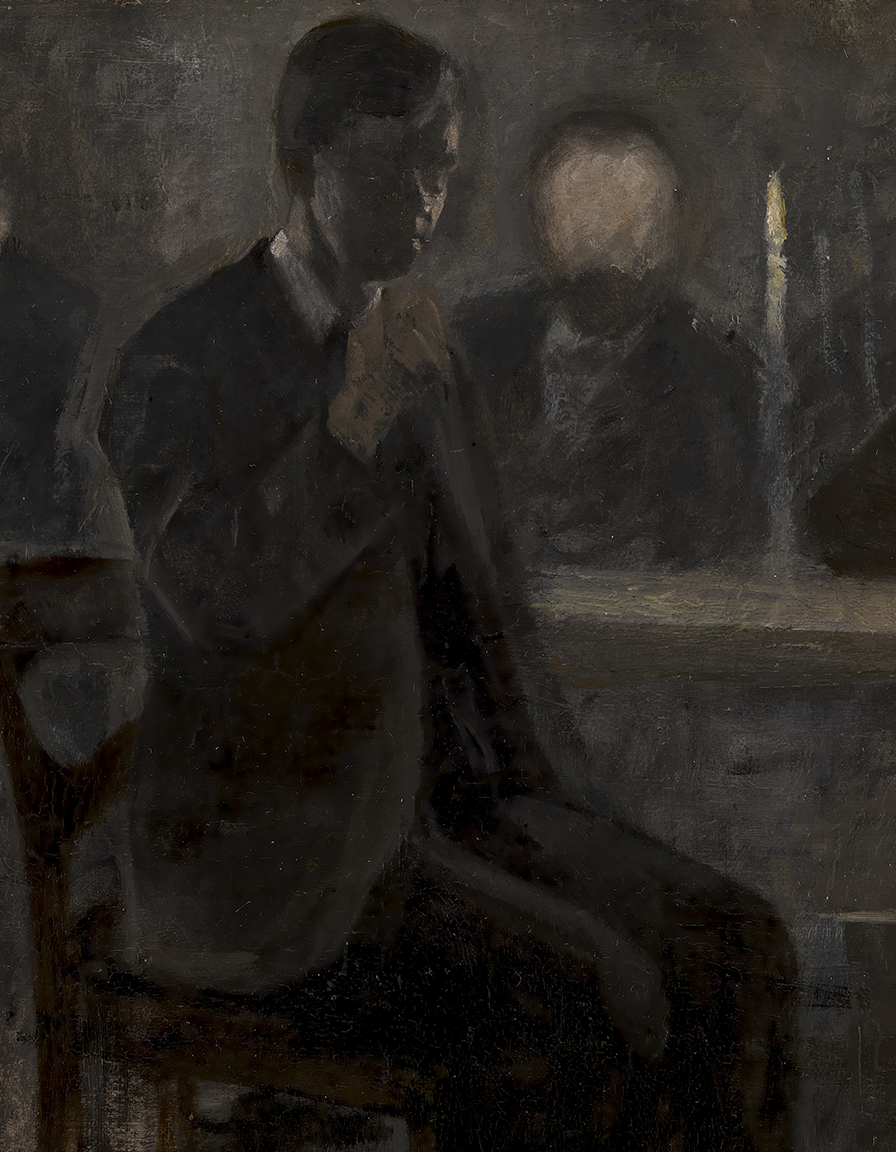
portrait painting, medium, dark chiaroscuro, young man in dark clothing seated in foreground with a hand raised to the mouth, second face less figure seated behind at table with single candle, dark atmospheric background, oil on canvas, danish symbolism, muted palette